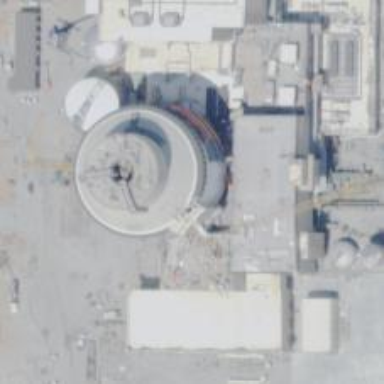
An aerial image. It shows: Nuclear power generator.